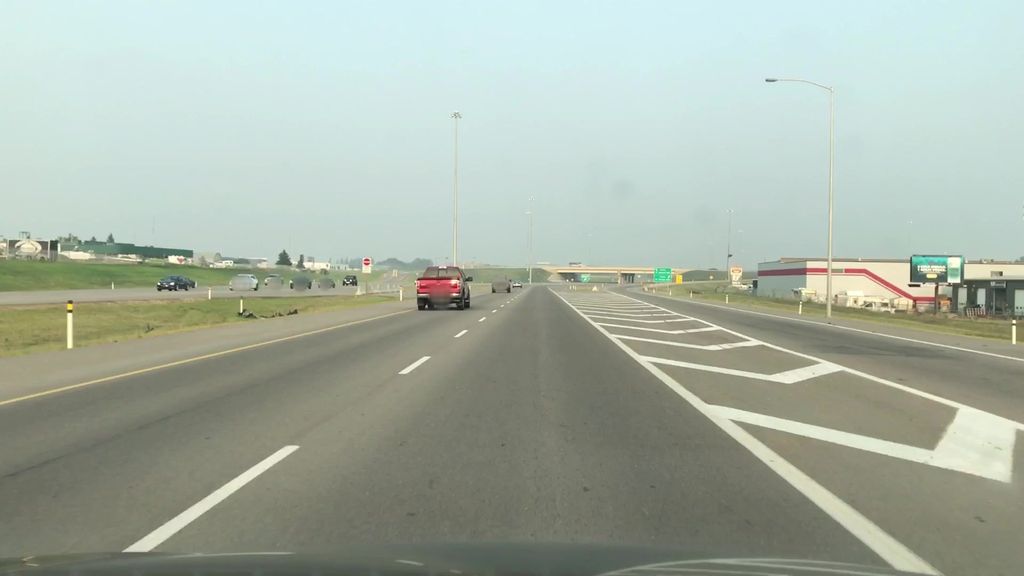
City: edmonton